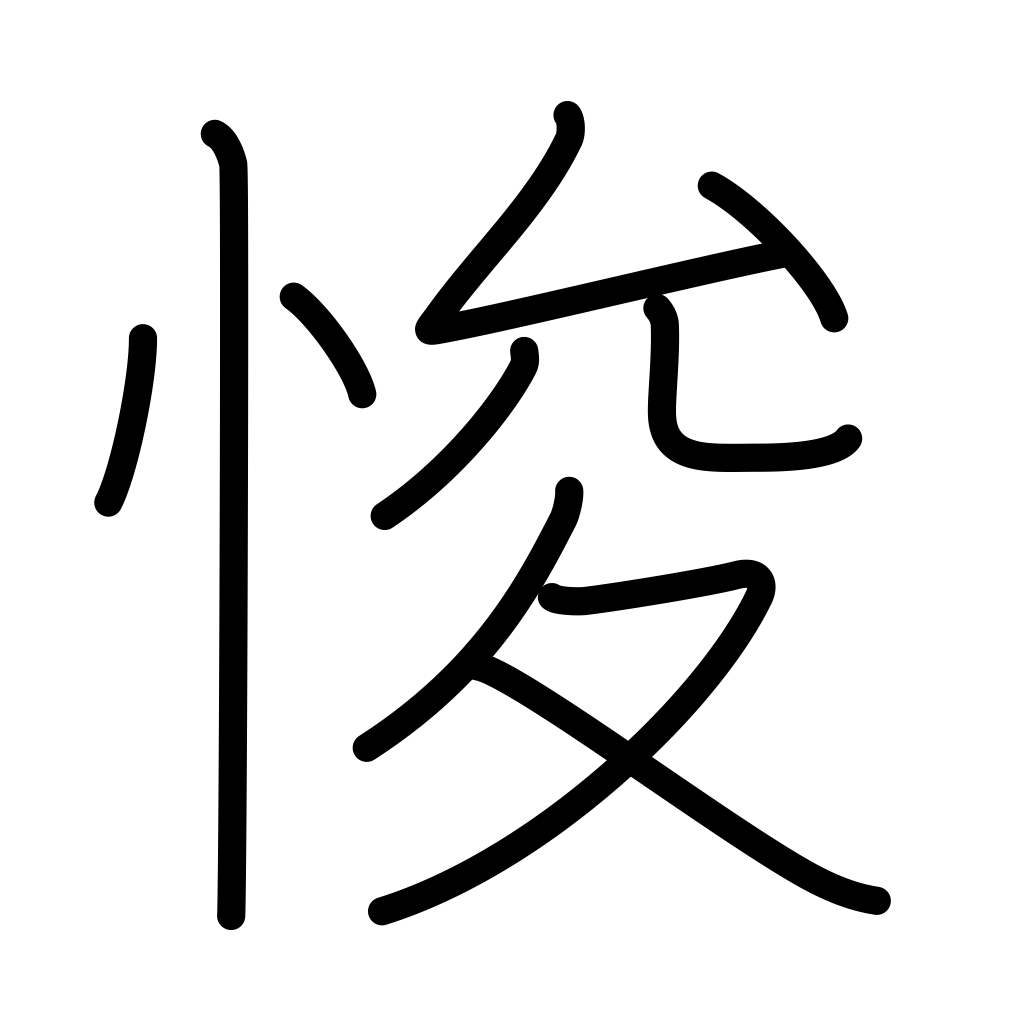
Meaning: amend